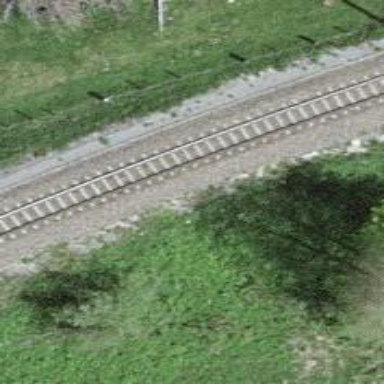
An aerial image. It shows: Narrow-gauge railway track electrified by contact line.